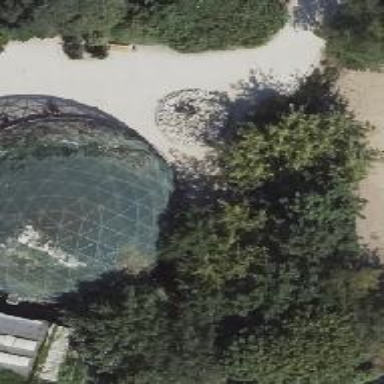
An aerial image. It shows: Aviary building with dome-shaped roof.